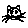
Label: cat